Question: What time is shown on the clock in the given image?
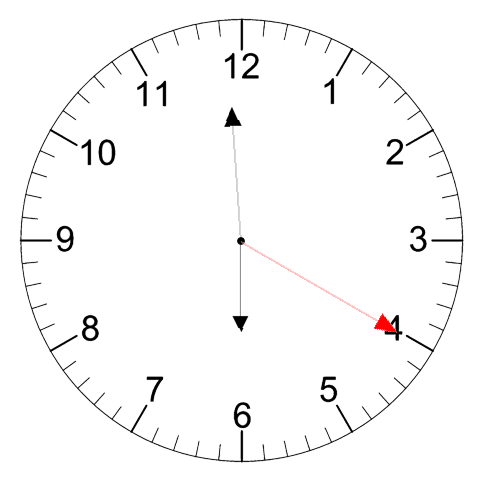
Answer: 05:59:20